Field crop: maize
Growth stage: 2
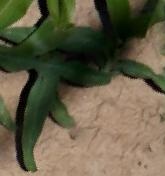
Species: maize